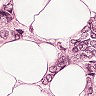
Metastatic tissue present: yes